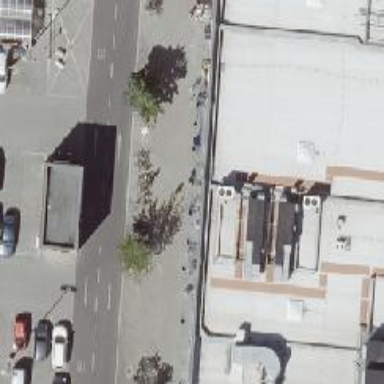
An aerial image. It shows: Clothing store.